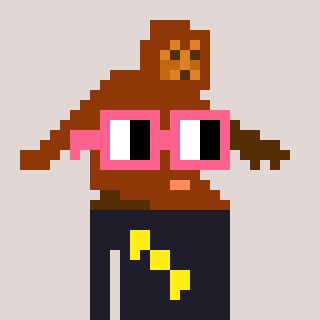
a pixel art character with square pink glasses, a bigfoot-shaped head and a grayscale-colored body on a warm background